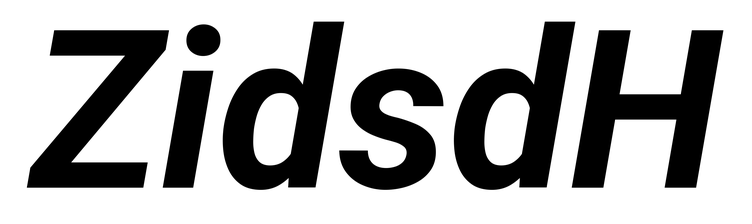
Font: Roboto-Italic_Bold_Italic